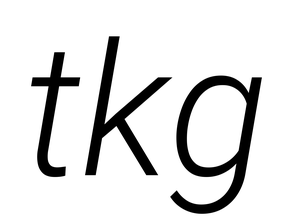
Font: Roboto-Italic_Light_Italic